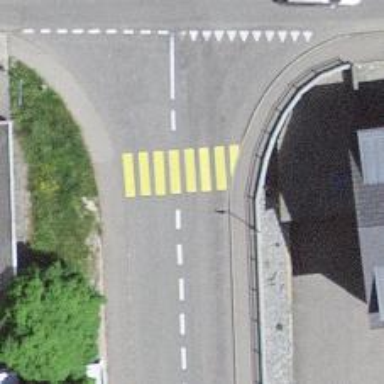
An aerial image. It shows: Zebra crossing on the road.